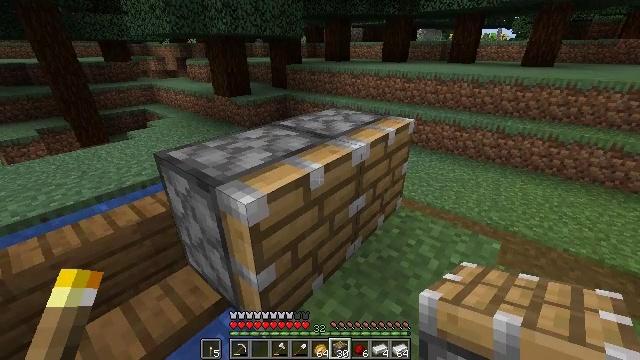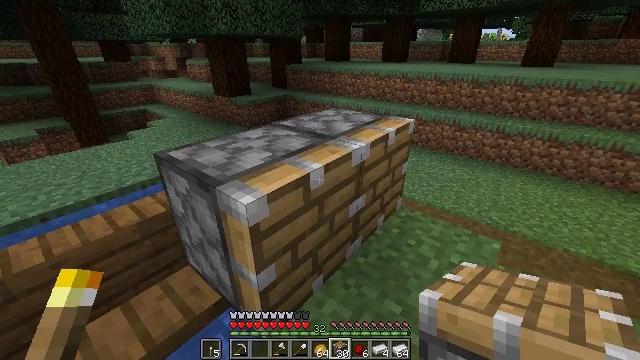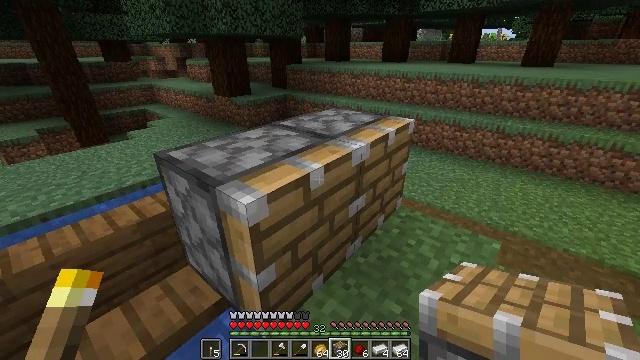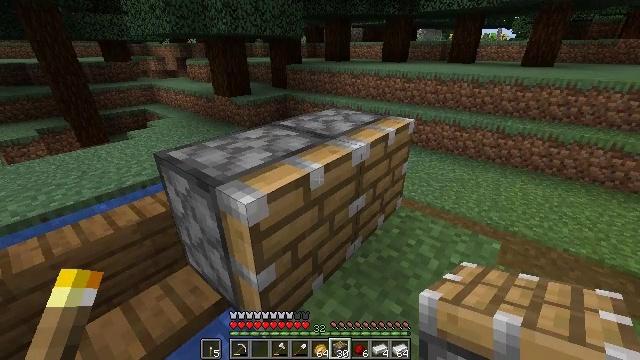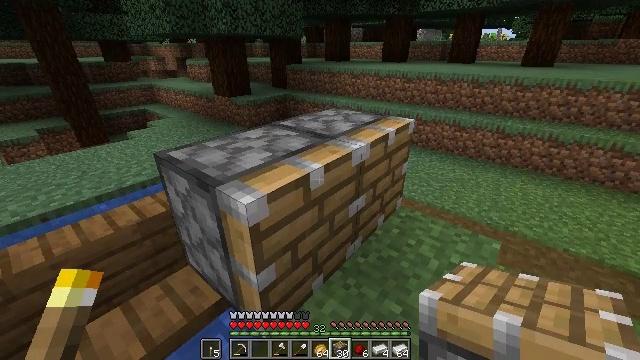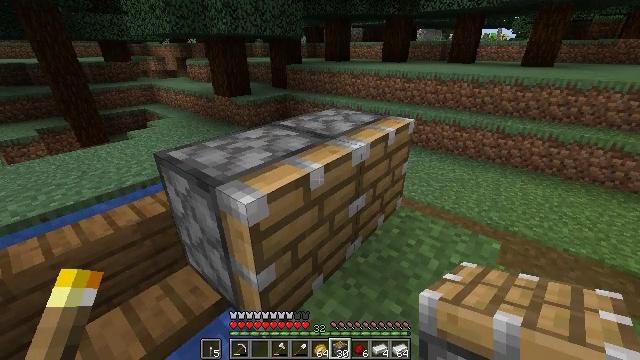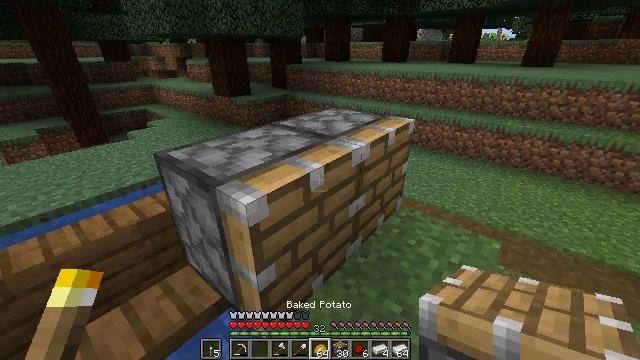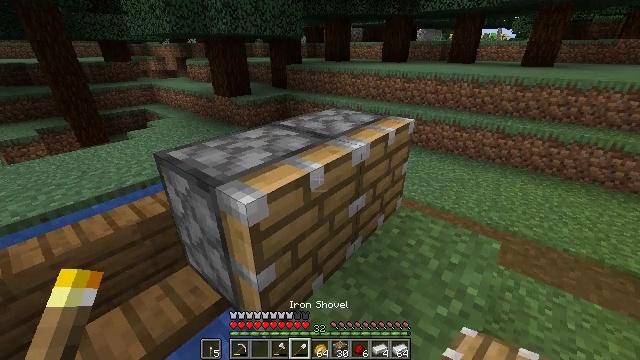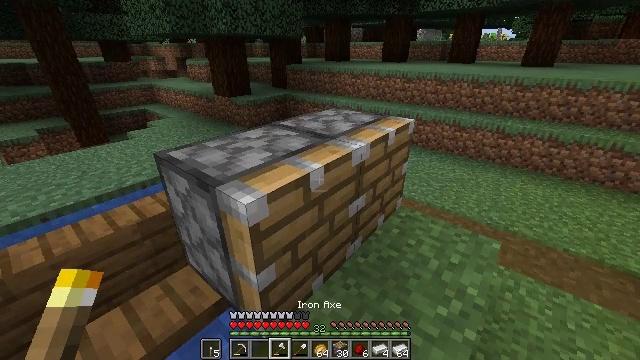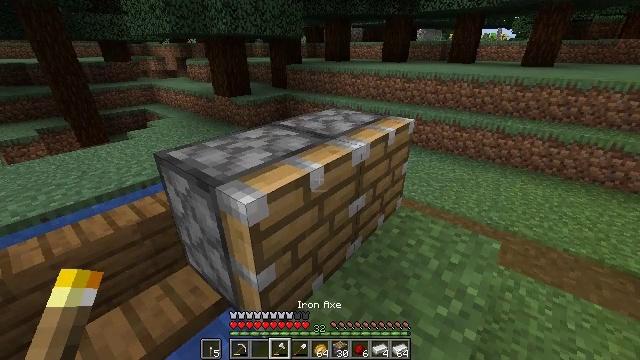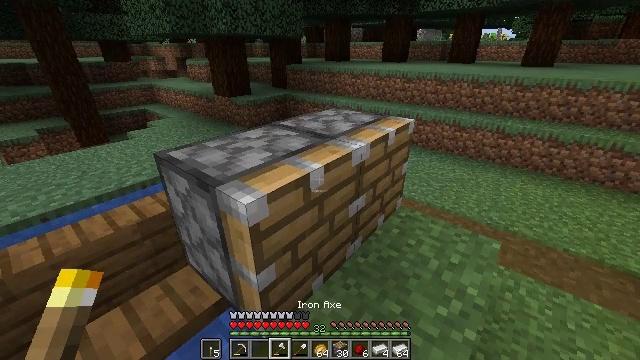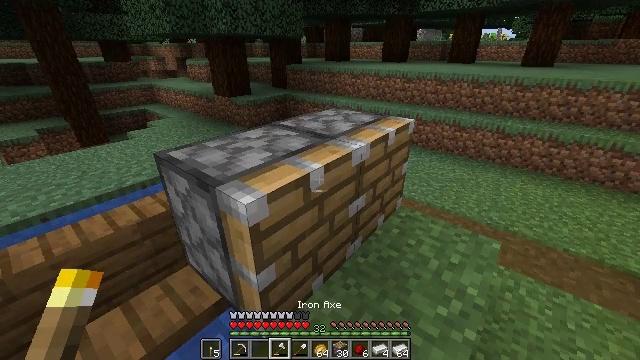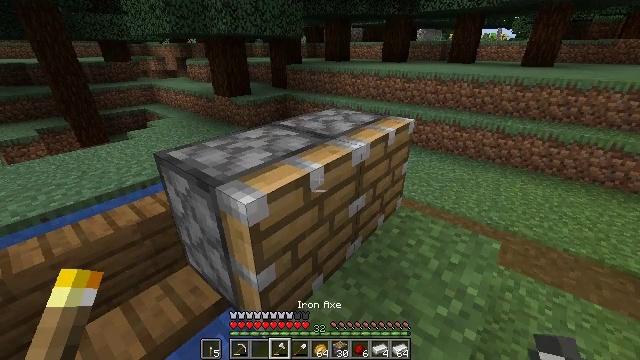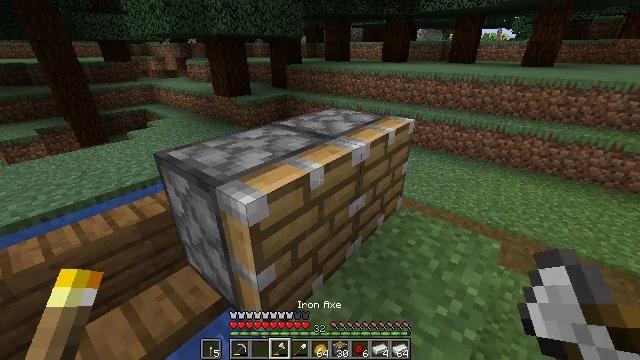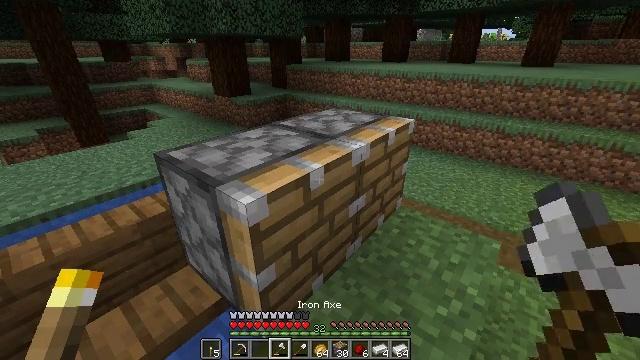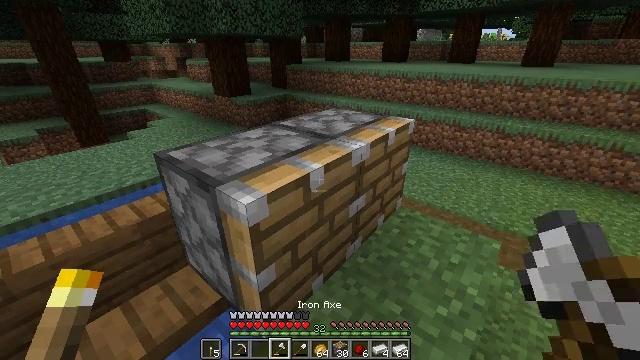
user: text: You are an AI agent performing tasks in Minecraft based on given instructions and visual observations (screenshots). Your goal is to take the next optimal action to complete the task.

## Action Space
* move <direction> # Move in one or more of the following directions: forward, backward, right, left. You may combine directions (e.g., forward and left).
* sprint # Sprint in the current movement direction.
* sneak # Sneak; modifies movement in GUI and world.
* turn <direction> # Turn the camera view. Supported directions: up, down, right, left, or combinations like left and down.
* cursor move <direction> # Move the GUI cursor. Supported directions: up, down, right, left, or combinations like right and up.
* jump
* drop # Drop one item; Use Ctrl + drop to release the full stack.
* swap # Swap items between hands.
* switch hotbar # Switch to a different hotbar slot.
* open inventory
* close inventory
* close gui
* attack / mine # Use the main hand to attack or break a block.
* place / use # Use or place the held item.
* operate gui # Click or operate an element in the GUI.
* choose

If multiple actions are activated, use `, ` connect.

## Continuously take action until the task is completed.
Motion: motion action
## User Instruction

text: Mine the piston from the build.
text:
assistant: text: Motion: no_op
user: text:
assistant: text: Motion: no_op
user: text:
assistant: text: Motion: no_op
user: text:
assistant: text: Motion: no_op
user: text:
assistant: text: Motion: no_op
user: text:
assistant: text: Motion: no_op
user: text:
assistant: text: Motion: no_op
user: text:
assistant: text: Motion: no_op
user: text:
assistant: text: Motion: no_op
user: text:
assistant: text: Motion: no_op
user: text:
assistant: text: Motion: no_op
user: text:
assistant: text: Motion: no_op
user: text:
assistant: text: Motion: no_op
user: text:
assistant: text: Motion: no_op
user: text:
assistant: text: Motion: no_op
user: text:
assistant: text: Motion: no_op
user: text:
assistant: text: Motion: no_op
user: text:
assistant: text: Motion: no_op
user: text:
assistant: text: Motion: no_op
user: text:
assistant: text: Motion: no_op
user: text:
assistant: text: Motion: no_op
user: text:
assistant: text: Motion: no_op
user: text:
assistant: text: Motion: no_op
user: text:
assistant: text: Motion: turn down
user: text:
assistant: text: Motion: turn down
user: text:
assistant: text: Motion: no_op
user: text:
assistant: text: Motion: no_op
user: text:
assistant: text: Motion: no_op
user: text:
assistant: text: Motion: no_op
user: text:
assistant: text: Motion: no_op